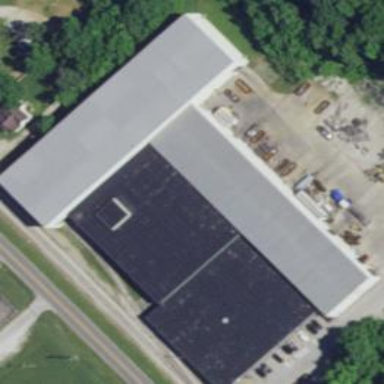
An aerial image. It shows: Industrial building.